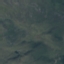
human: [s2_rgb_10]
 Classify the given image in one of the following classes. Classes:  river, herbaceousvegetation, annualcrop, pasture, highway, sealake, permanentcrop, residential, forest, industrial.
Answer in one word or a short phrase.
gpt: HerbaceousVegetation